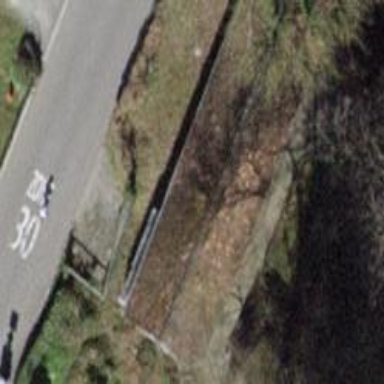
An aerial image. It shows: Shed.